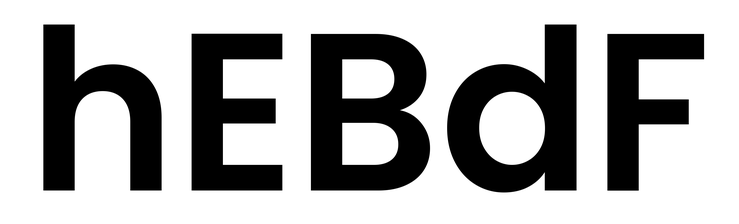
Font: Poppins-SemiBold